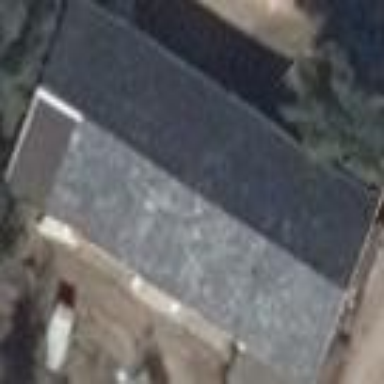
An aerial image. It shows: Barn.